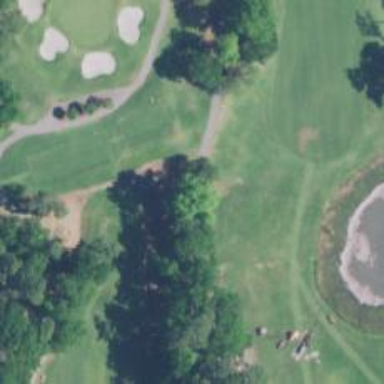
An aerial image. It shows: Golf cartpath that is also road path.